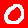
Digit: 0